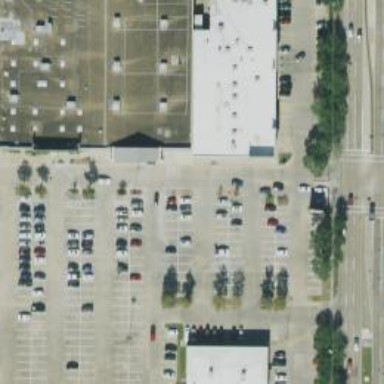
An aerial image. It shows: Parking space is available.